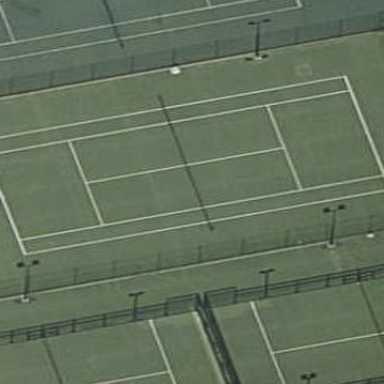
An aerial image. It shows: Tennis court in leisure pitch.